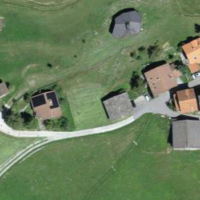
EUNIS habitat code: 24
Species observed at this site:
Plantago media